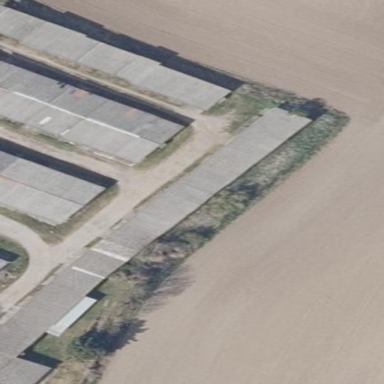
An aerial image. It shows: Group of garages.